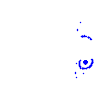
Particle: pion